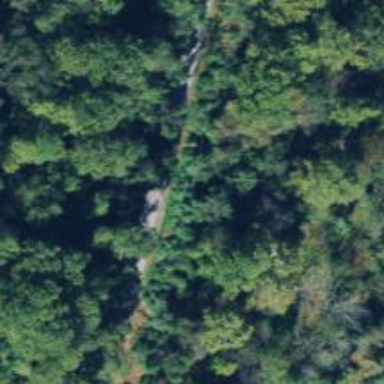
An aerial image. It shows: Abandoned railway.